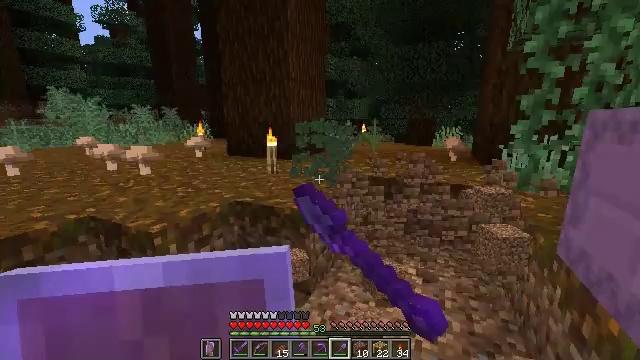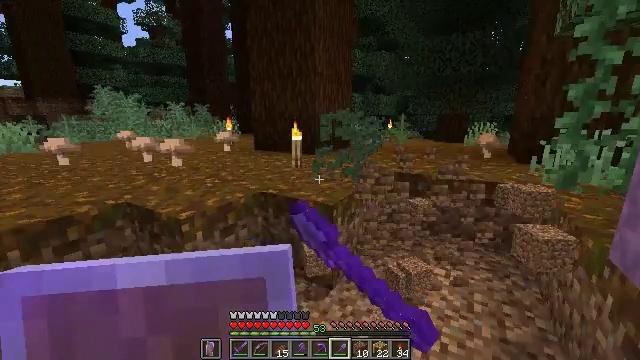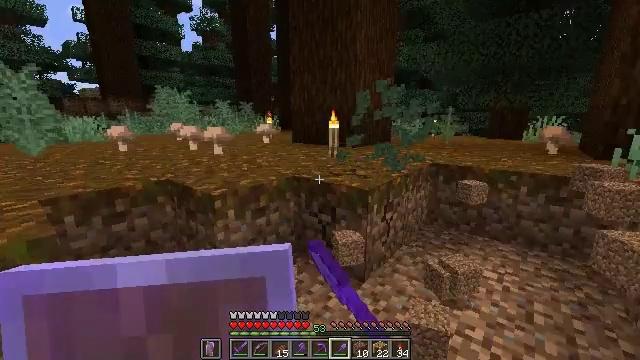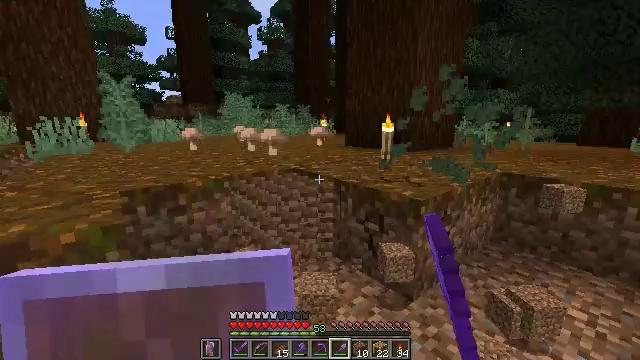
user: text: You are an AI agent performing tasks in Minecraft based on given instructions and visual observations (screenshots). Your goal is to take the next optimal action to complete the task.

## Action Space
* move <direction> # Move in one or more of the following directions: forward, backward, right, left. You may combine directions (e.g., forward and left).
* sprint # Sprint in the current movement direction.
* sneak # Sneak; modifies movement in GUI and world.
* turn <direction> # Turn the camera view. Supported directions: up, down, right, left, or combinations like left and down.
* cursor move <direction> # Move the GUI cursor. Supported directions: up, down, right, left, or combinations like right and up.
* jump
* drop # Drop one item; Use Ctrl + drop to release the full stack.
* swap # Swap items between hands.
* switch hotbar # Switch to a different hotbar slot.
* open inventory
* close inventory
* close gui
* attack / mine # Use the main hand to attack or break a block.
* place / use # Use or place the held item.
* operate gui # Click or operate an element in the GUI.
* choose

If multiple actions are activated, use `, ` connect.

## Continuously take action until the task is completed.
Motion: motion action
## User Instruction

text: Break the fern to clear the area.
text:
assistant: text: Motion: turn left, attack / mine
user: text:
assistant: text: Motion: turn left, attack / mine
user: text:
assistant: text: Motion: turn left, attack / mine
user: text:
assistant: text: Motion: attack / mine